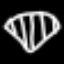
Label: diamond